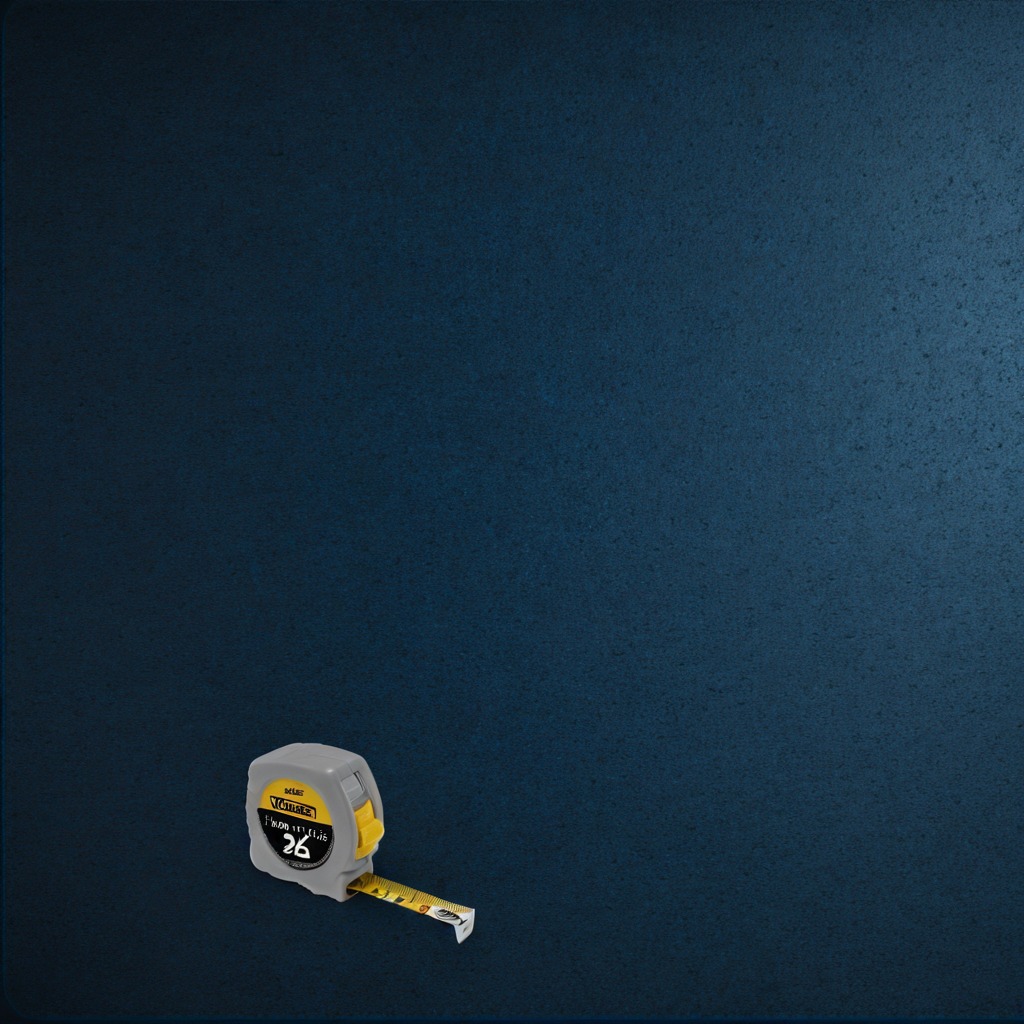
A measuring tape is lying on the clean granite tabletop.